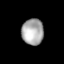
Tissue: lung
Cell type: Others
Senescence score: 0.1714
Nuclear area (px): 559
Mean DAPI intensity: 170.444